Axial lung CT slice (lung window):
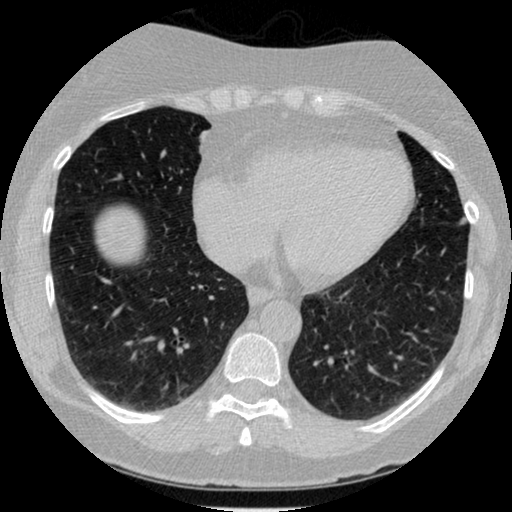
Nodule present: no